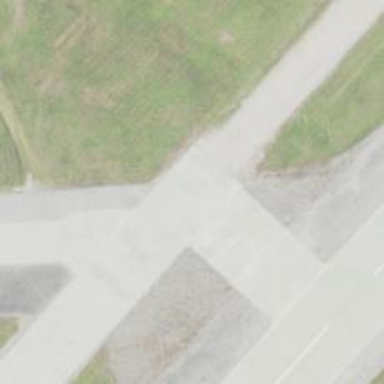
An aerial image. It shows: View of taxiway at the airport.